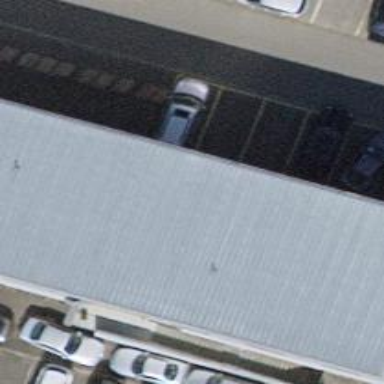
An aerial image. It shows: Car repair shop.